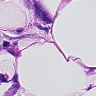
Metastatic tissue present: yes